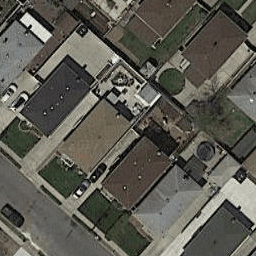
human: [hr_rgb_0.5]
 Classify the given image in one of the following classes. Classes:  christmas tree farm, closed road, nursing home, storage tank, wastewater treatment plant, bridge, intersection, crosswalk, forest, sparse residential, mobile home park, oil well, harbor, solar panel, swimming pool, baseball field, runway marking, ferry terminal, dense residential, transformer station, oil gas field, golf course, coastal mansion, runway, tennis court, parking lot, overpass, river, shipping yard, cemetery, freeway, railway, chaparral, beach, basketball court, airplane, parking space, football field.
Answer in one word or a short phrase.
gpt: dense residential